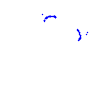
Particle: proton